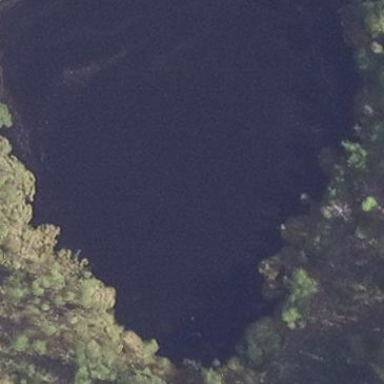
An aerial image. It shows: Lake with natural water.